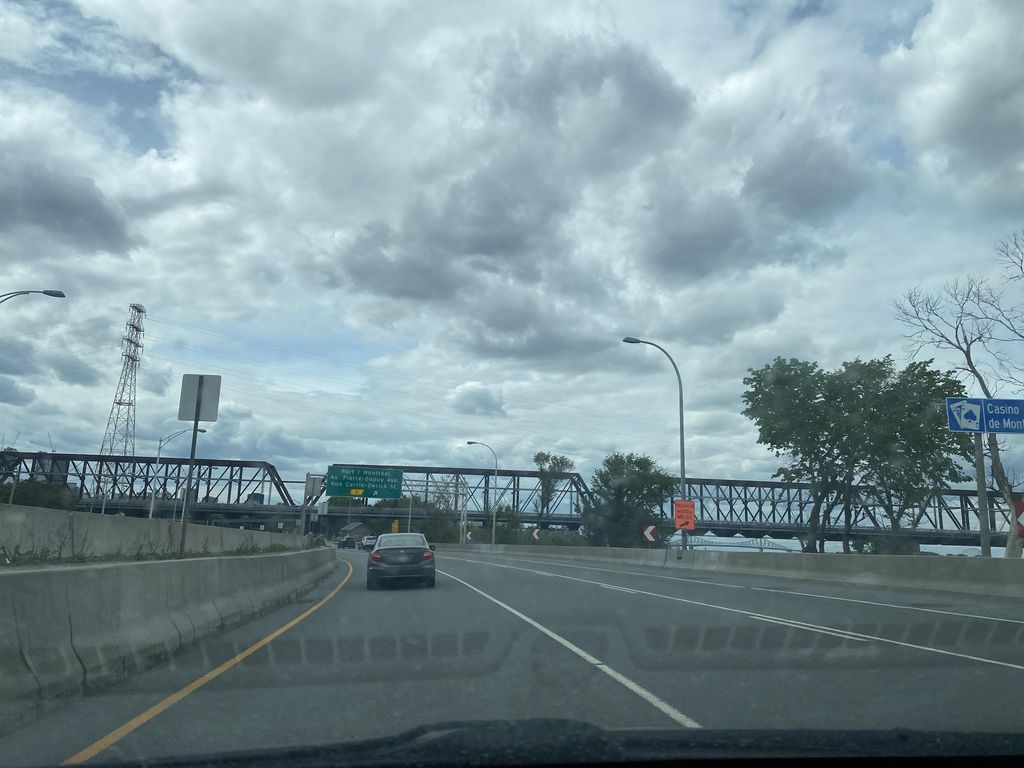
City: montreal